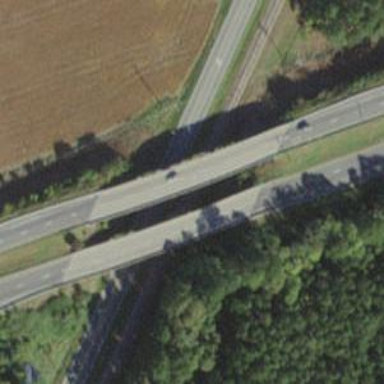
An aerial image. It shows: Asphalt bridge that is part of trunk highway with expressway features.